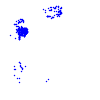
Particle: electron